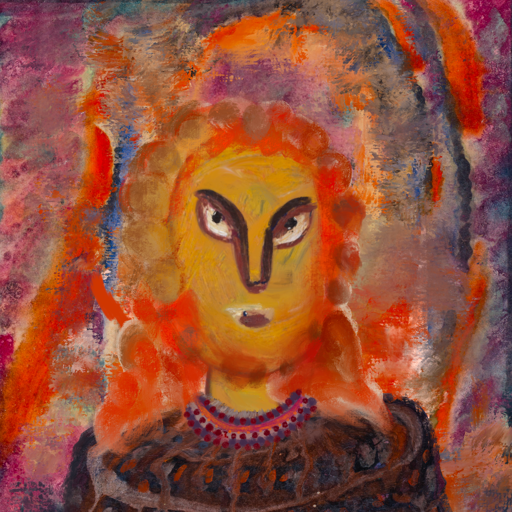
Background: Experience, Head And Neck Front: After_Raid, Face Front: After_Raid, Bust: Hypocrite, Hair Front: Rupkatha, Head Accessory: Blank, Second Necklace: Blank, Necklace: Roy_Bahadur, Baby: Blank